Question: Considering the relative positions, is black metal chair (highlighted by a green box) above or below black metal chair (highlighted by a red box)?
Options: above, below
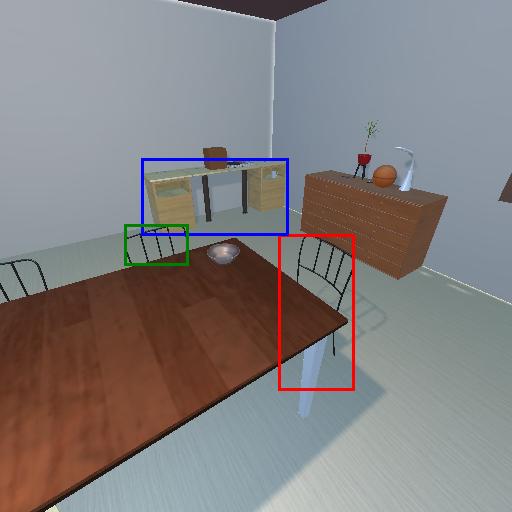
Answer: above